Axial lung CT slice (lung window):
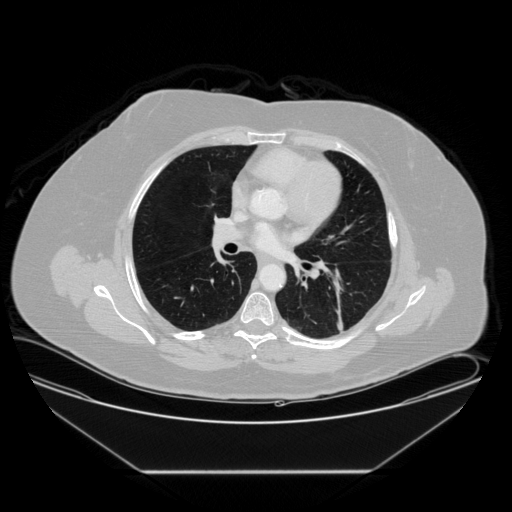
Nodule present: no